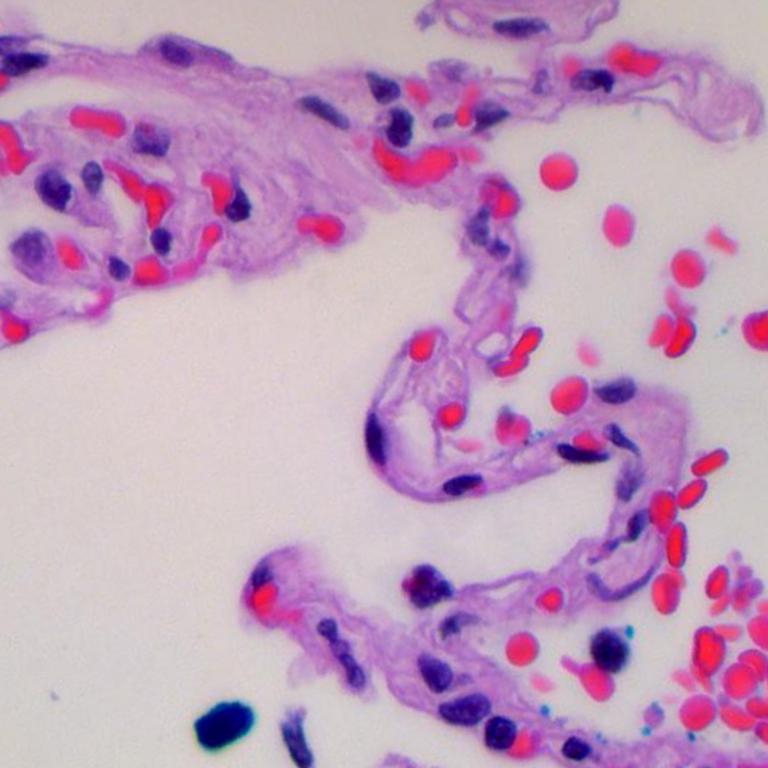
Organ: lung
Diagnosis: benign